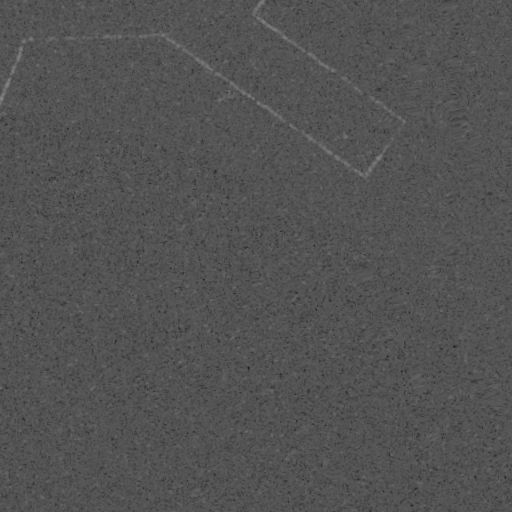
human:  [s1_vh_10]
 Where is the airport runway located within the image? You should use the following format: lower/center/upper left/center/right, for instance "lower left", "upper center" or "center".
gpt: The airport runway is located in the upper left of the image.
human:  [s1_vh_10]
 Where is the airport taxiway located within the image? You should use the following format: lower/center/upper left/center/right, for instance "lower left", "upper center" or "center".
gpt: The airport taxiway is located in the upper center of the image.
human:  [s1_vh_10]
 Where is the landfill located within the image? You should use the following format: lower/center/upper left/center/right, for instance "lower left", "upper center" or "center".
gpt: There is no landfill in the image.

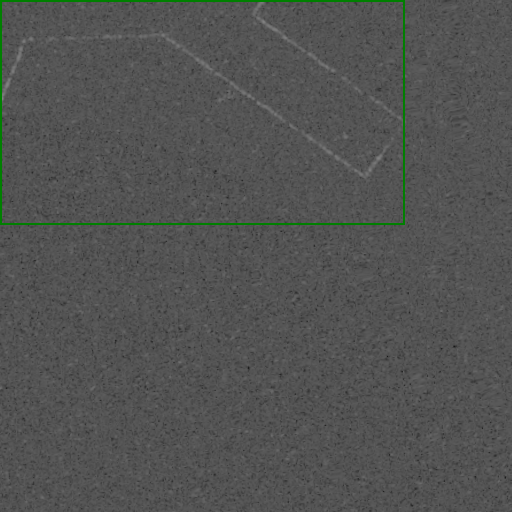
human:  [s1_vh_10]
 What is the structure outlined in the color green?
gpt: The structure outlined in green is an airport.
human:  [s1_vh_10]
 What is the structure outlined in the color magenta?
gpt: There is no magenta outline.